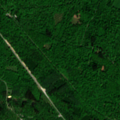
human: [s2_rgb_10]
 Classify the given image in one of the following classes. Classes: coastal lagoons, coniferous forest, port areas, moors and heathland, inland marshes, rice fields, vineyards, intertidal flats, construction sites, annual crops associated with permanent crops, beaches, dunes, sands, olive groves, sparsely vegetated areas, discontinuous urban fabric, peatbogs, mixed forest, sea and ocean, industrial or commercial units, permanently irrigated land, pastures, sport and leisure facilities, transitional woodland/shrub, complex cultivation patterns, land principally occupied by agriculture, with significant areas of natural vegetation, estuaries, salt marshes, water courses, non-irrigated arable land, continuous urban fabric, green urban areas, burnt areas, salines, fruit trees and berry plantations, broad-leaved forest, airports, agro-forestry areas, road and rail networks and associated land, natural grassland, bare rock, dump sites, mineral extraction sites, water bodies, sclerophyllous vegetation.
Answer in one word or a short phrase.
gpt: complex cultivation patterns, broad-leaved forest, coniferous forest, mixed forest